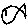
Label: fish